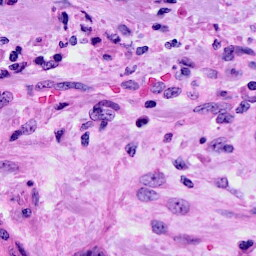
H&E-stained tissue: Cervix